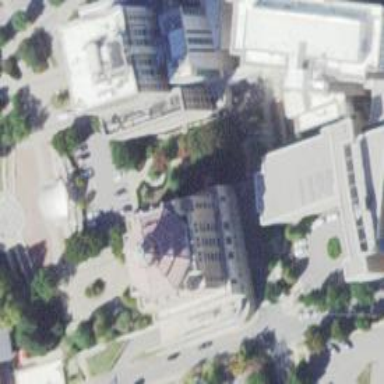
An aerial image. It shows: Courthouse building.